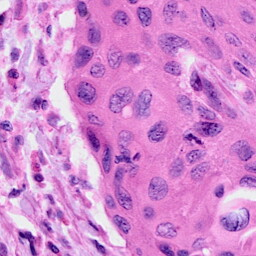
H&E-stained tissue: Cervix